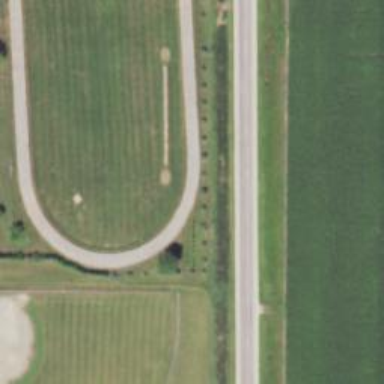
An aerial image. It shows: Track in leisure land.